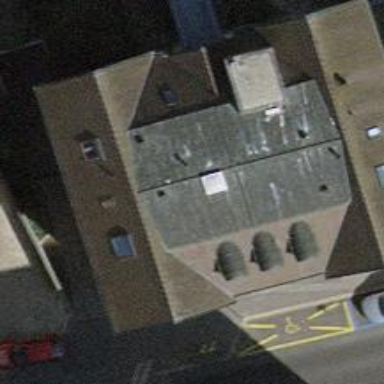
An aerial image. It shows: Post office.